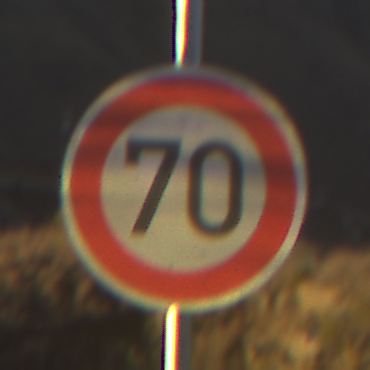
Verkehrszeichen: Geschwindigkeit70
Umgebung: Outdoor, Nature
Tageszeit: SunriseSunset
Wetter: Clear
Licht: Natural
Jahreszeit: NotSpecified
Kontrast: HighContrast